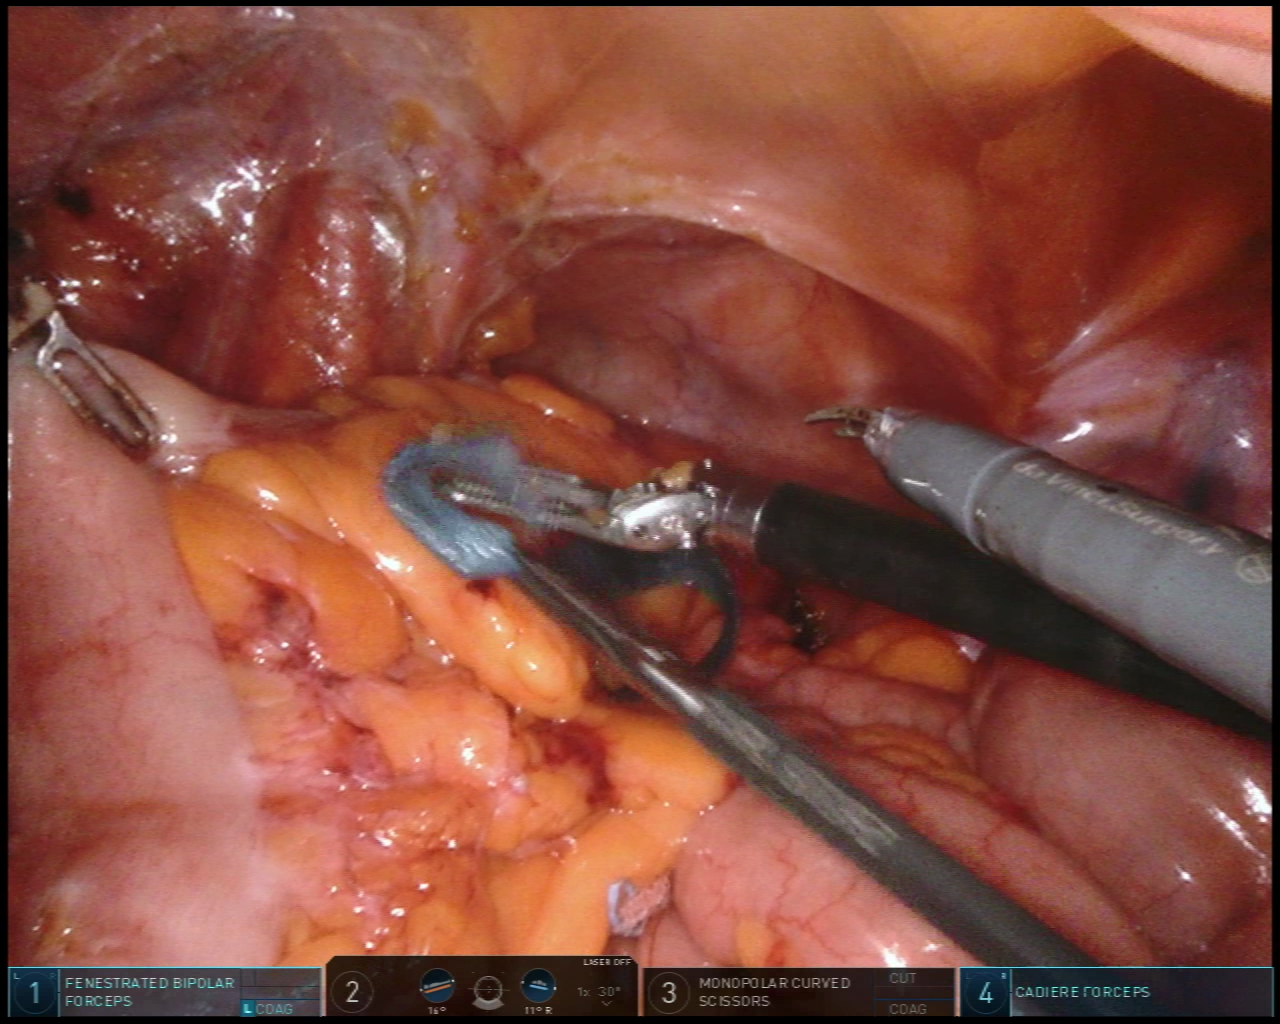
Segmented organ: colon
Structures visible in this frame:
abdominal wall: yes
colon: yes
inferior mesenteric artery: no
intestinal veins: no
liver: no
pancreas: no
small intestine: yes
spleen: no
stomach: no
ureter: no
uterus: no
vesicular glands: no